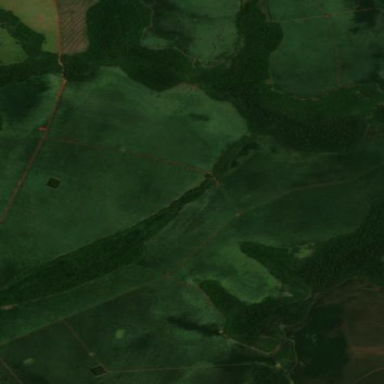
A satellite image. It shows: Virgin woodland with mix of broadleaved trees.